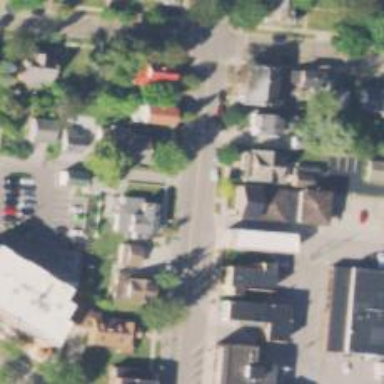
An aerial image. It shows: Neighbourhood with historic district.